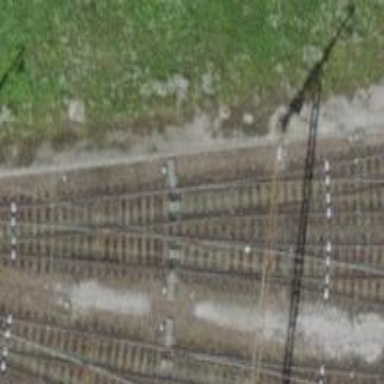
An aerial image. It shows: Railway switch.